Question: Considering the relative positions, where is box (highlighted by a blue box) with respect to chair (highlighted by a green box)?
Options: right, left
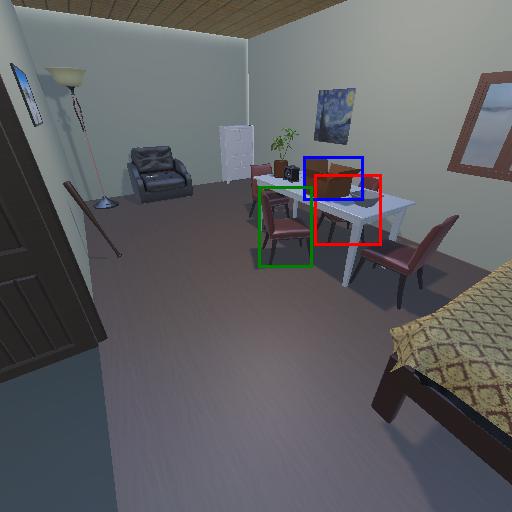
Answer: right